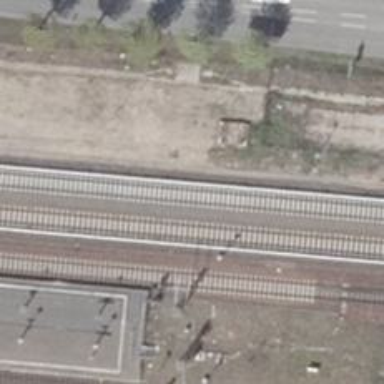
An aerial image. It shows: Light rail electrified railway.